Field crop: maize
Growth stage: 1
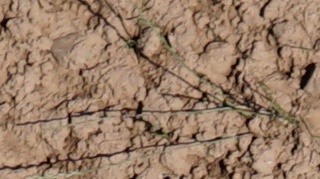
Species: lolium